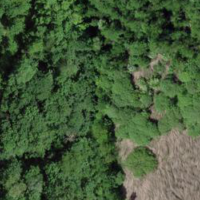
EUNIS habitat code: 44
Species observed at this site:
Fagus sylvatica